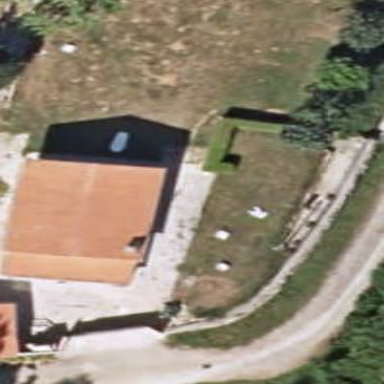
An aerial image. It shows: Simple and straightforward house.